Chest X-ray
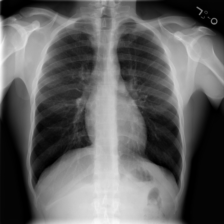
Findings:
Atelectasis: negative
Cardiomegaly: negative
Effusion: negative
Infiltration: negative
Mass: negative
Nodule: negative
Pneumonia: negative
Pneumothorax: negative
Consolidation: negative
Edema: negative
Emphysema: negative
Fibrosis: negative
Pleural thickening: negative
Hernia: negative